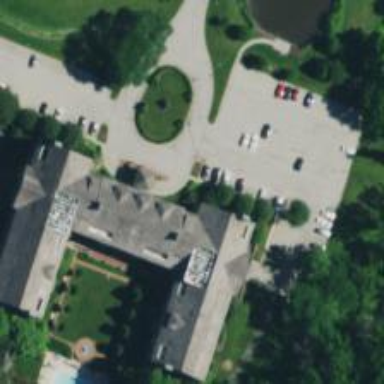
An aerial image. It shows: Residential building.